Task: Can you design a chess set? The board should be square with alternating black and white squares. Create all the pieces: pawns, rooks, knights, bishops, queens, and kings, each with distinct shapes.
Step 4682:
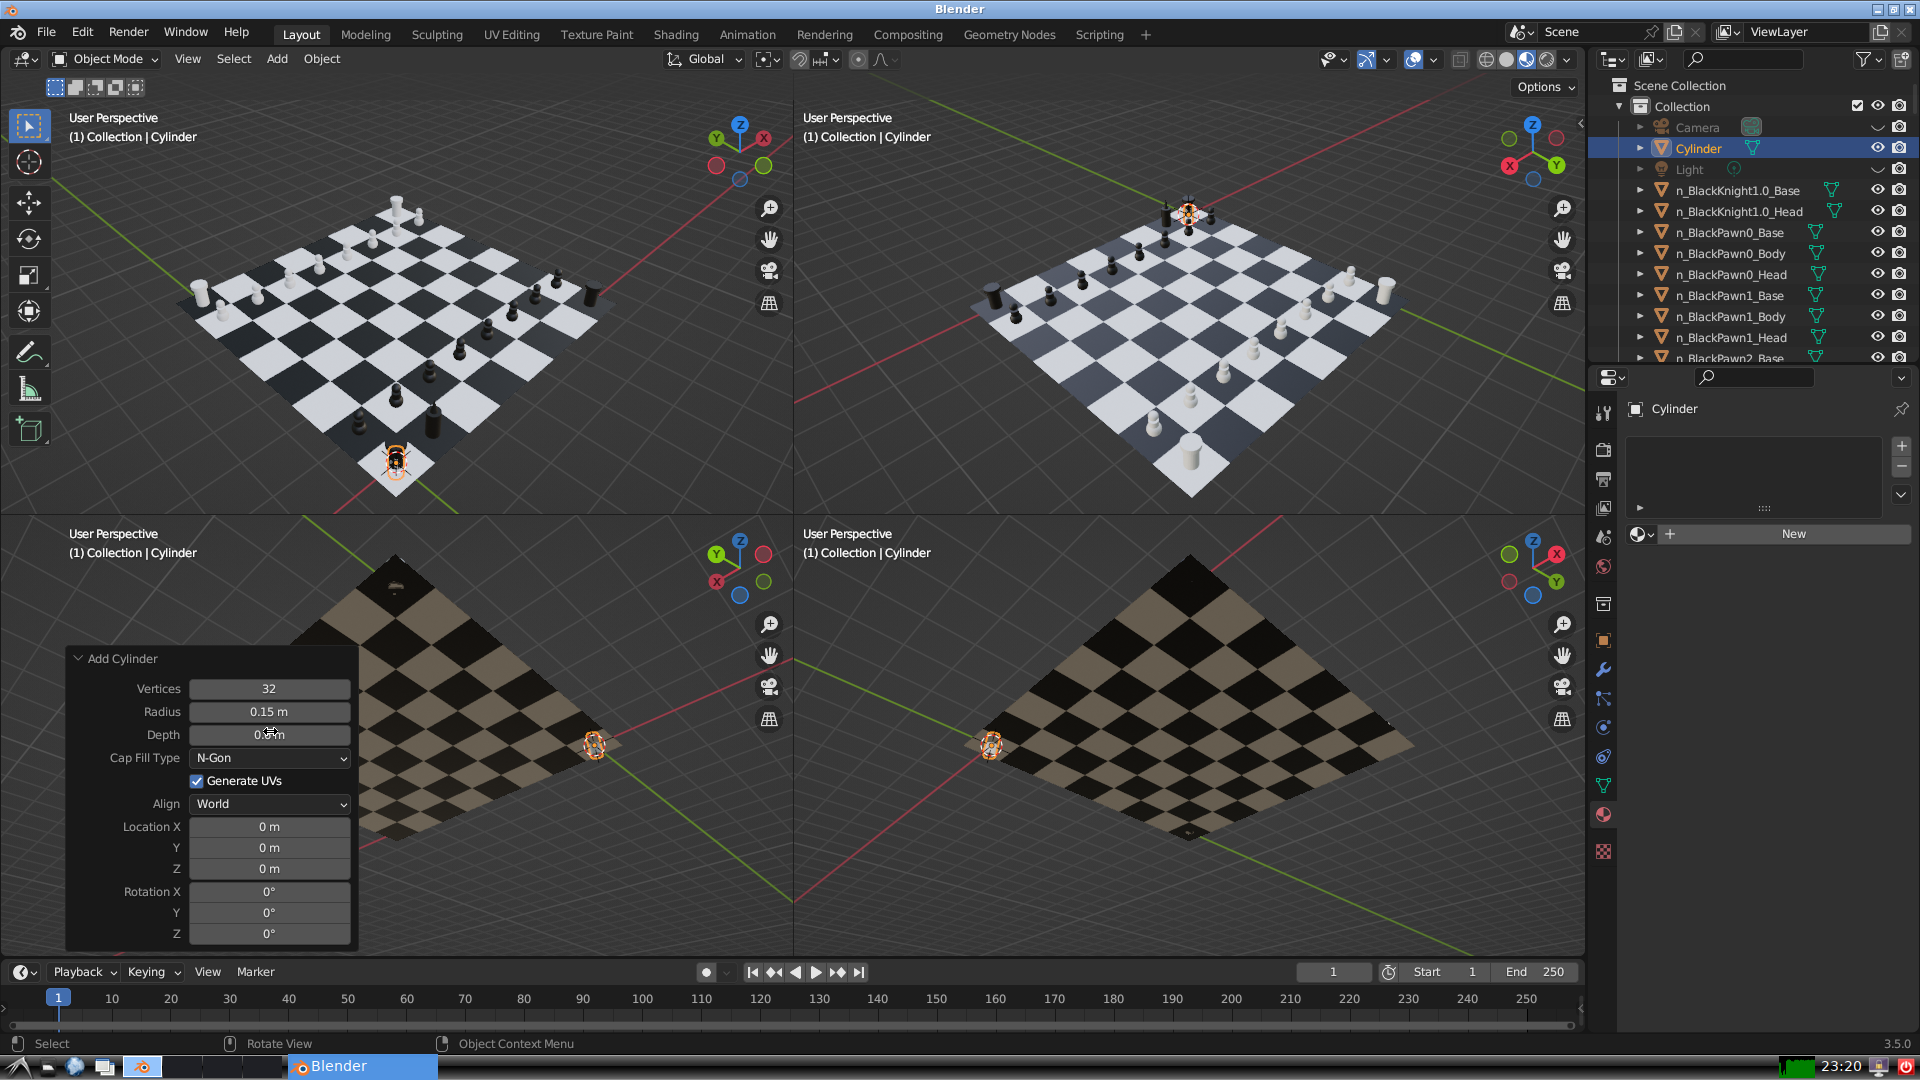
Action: {"mouse_move": [270, 824]}